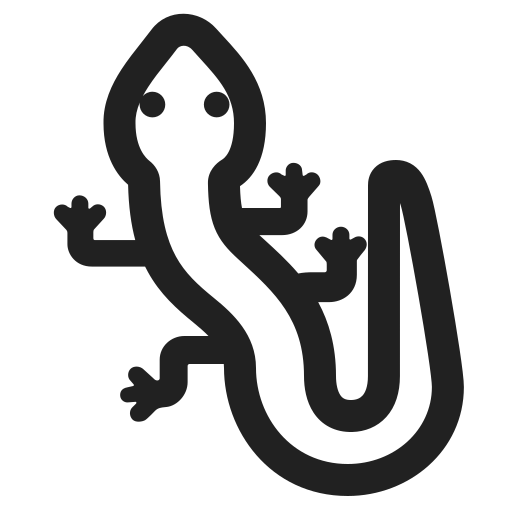
lizard high contrast